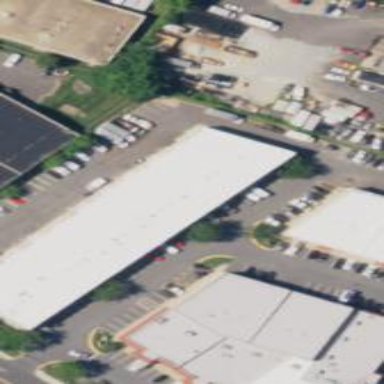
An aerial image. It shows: Commercial building.